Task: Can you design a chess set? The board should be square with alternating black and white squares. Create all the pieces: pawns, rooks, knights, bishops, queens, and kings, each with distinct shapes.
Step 3390:
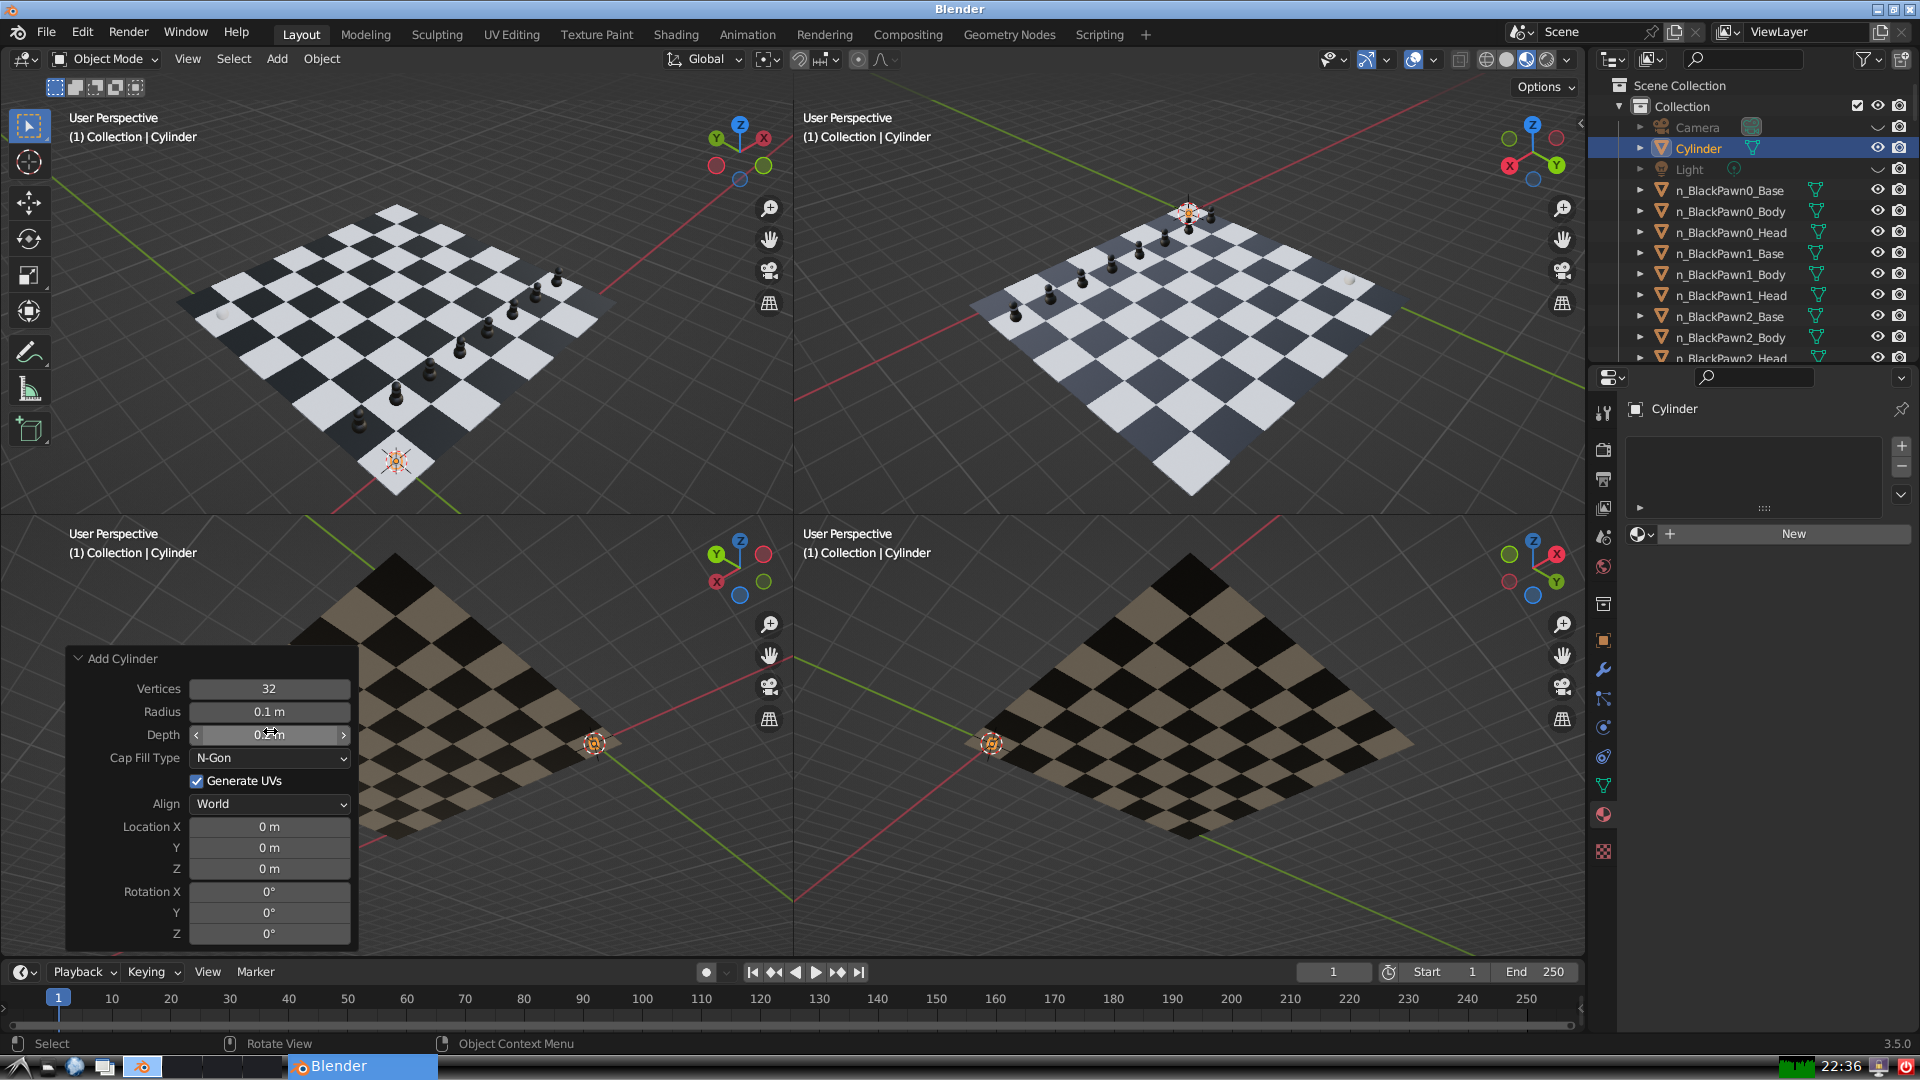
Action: click: no